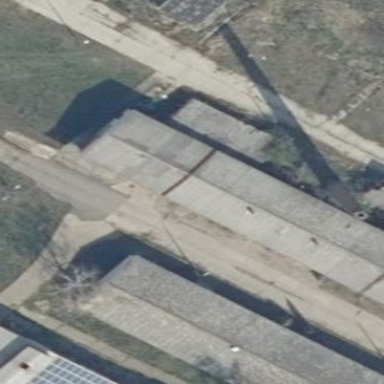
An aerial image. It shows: Industrial building.